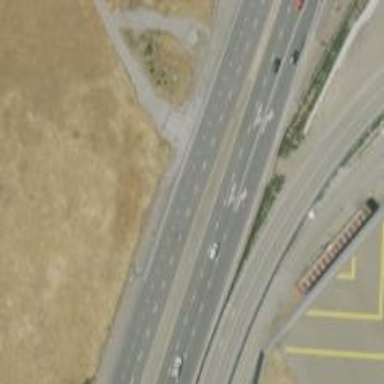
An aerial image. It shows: Trunk highway with expressway features.